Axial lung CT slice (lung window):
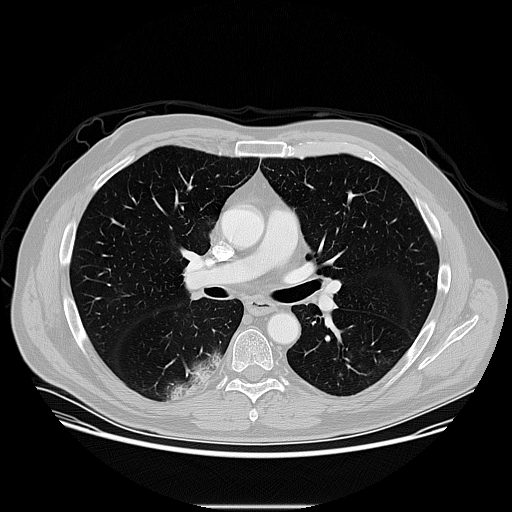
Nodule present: no